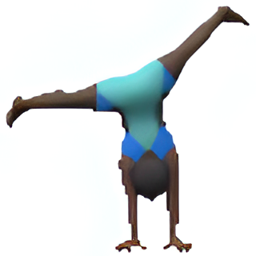
Name: man doing cartwheel type 6
Emoji: 🤸🏿‍♂️
Group: People & Body
Sub-group: person-sport